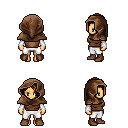
a pixel art fantasy rpg character, female body template, human, tanned skin, brown pirate shirt, white pants, blonde bangs hairstyle, cloth hood, white cloth bracers, brown shoes, four views (front, back, left, right), 2x2 character sprite sheet, small pixel art, hard edges, no anti-aliasing